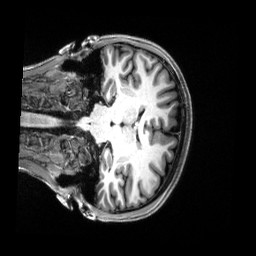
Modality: T1w
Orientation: coronal
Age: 19
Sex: female
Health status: healthy
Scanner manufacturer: siemens
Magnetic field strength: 3 T
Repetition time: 2.5 s
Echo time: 0.00222 s